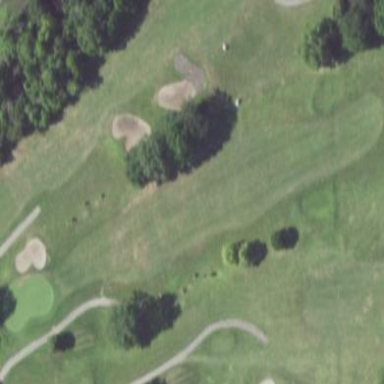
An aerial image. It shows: Well-maintained golf fairway within grassy area designated for the sport of golf.